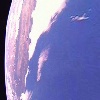
Label: water